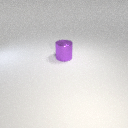
large purple metal cylinder